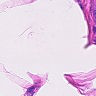
Metastatic tissue present: no